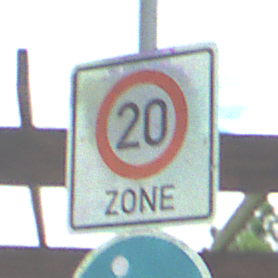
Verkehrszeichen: BeginnZone20
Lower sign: Gehweg
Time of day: Midday
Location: Outdoor (Nature)
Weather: PartlyCloudy
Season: NotSpecified
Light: Natural